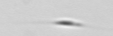
Label: Cylindrotheca_morphotype1